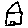
Label: house